Field crop: tomato
Growth stage: 2
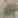
Species: solanum